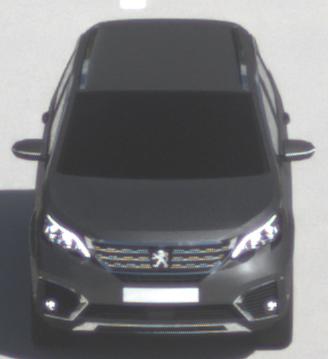
Make: Peugeot
Model: 5008 1.2 PureTech 130 Active
Detailed model: 5008 (II) (03/17 - 09/20)
Model produced from: 2017/03
Model produced until: 2018/07
Doors: 5
Color: gray
Road condition: dry road
Daytime: midday
Contrast: high contrast